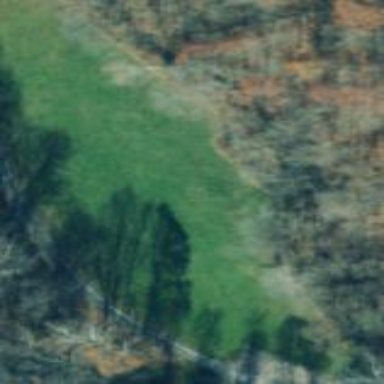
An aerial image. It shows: Open area covered with grass.